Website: walmart
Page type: payment
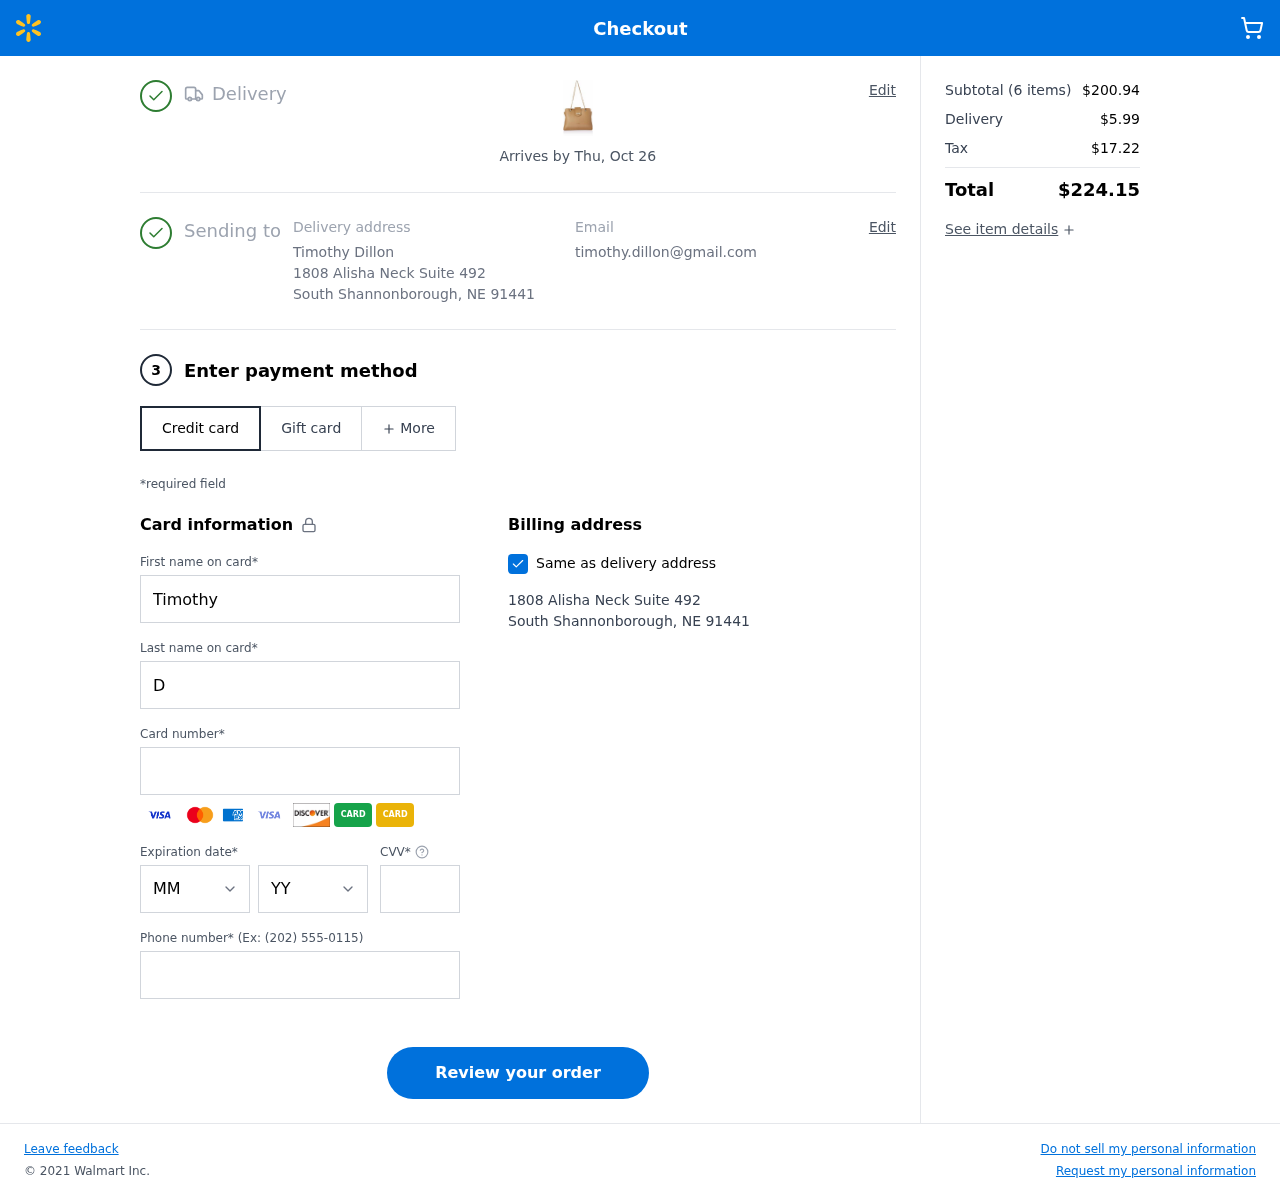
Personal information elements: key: PII_CARD_CVV
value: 271
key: PII_CARD_EXPIRY_MONTH
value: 03
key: PII_CARD_EXPIRY_YEAR
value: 30
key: PII_CARD_NUMBER
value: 4662 0124 5994 9034
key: PII_CITY
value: South Shannonborough
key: PII_EMAIL
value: timothy.dillon@gmail.com
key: PII_FIRSTNAME
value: Timothy
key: PII_FULLNAME
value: Timothy Dillon
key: PII_LASTNAME
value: Dillon
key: PII_PHONE
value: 5739216498
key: PII_POSTCODE
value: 91441
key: PII_STATE_ABBR
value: NE
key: PII_STREET
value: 1808 Alisha Neck Suite 492
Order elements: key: ORDER_DELIVERY_DATE
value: Arrives by Thu, Oct 26
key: ORDER_NUM_ITEMS
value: (6 items)
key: ORDER_SUBTOTAL
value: $200.94
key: ORDER_SHIPPING_COST
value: $5.99
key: ORDER_TAX
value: $17.22
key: ORDER_TOTAL
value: $224.15